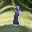
Label: 1